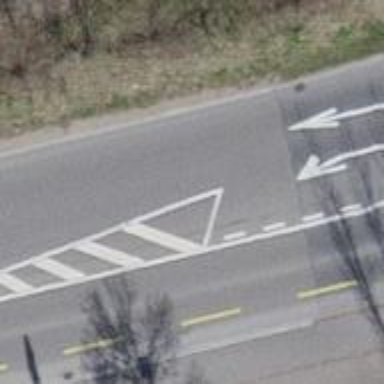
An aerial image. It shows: Primary highway with dedicated cycle lane on the left.